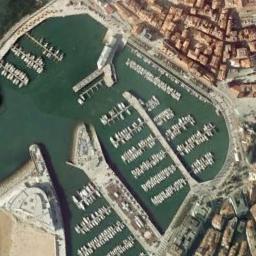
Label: harbor